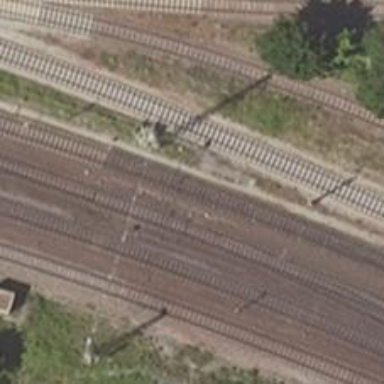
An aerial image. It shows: Solitary milestone along the railway.